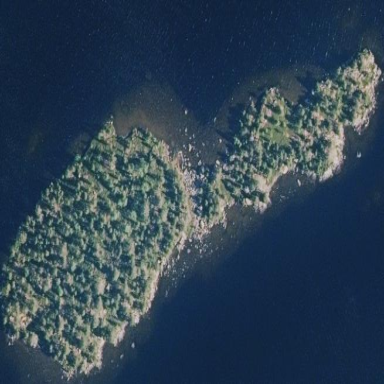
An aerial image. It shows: Islet.